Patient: sex M, age 62
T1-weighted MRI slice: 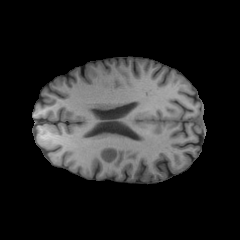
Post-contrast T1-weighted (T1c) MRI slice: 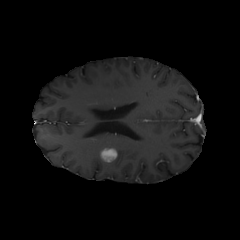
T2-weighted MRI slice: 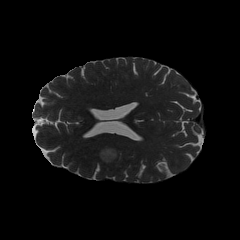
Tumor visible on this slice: yes
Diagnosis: Glioblastoma, IDH-wildtype
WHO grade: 4